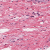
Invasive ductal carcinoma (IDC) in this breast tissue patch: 0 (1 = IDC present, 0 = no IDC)